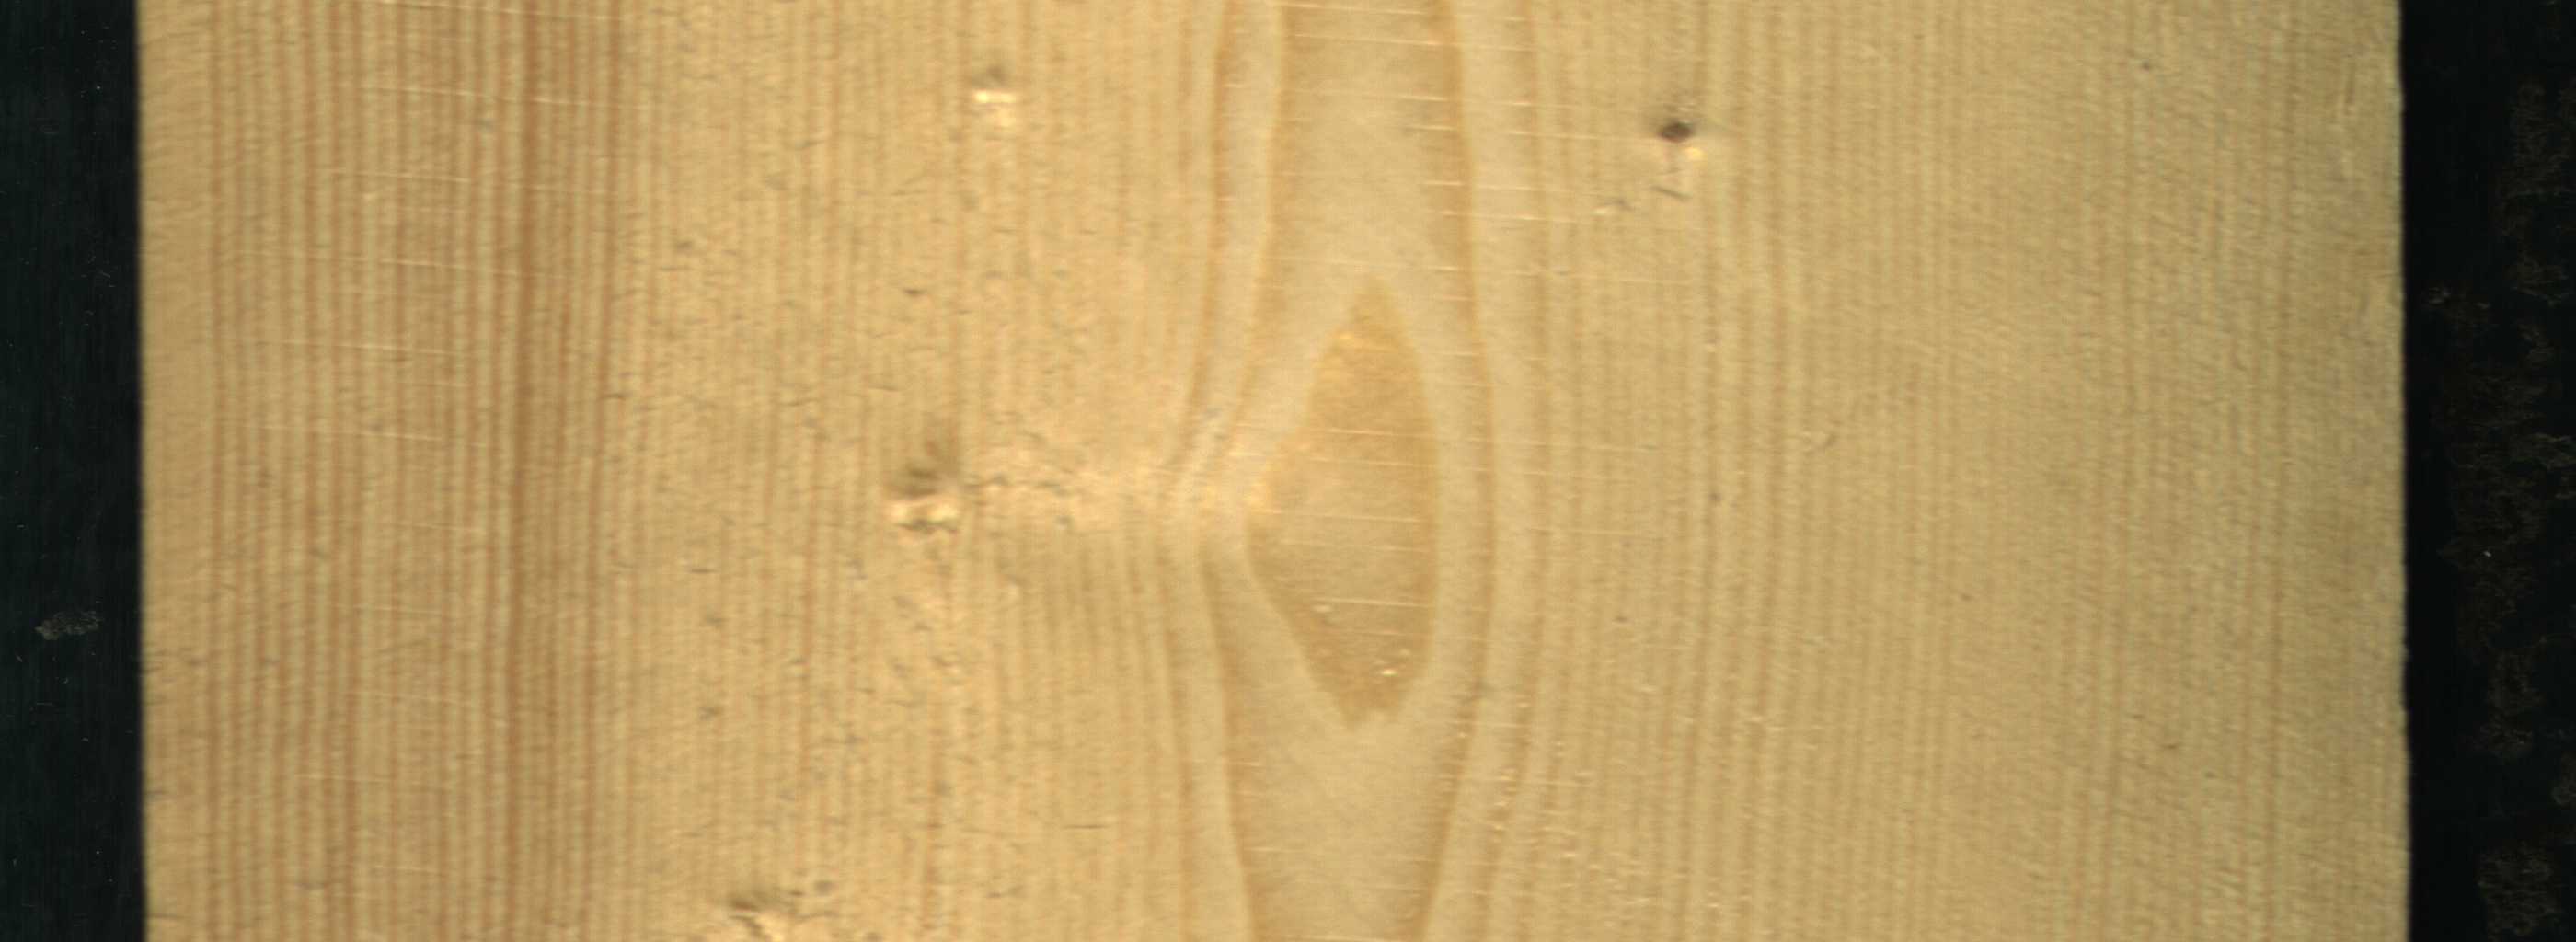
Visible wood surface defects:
Live_Knot